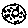
Label: moon